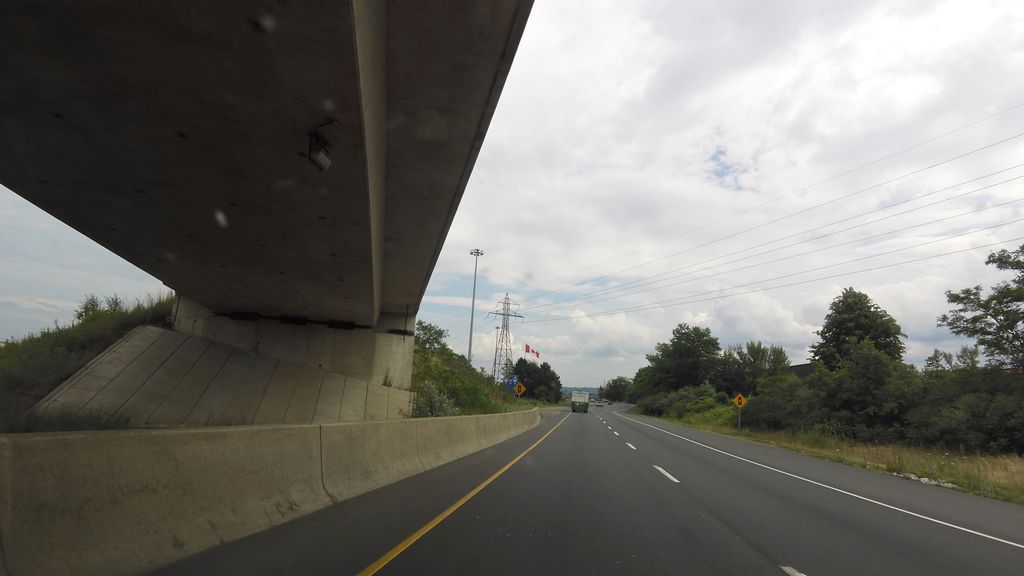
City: hamilton